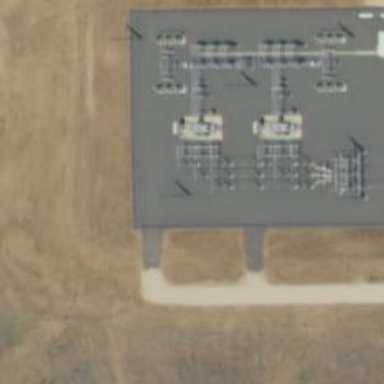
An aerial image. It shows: Generation substation.